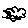
Label: cloud